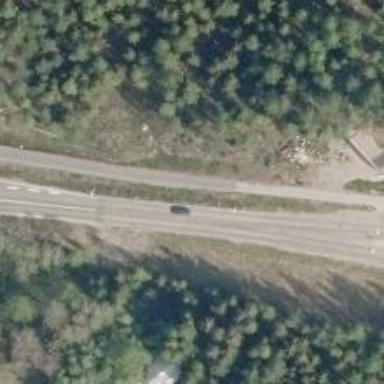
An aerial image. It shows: Asphalt cycleway.